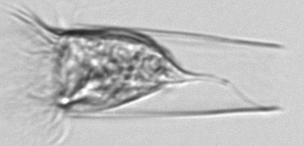
Label: Eutintinnus